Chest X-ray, PA view. Patient: 30 years old, sex F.
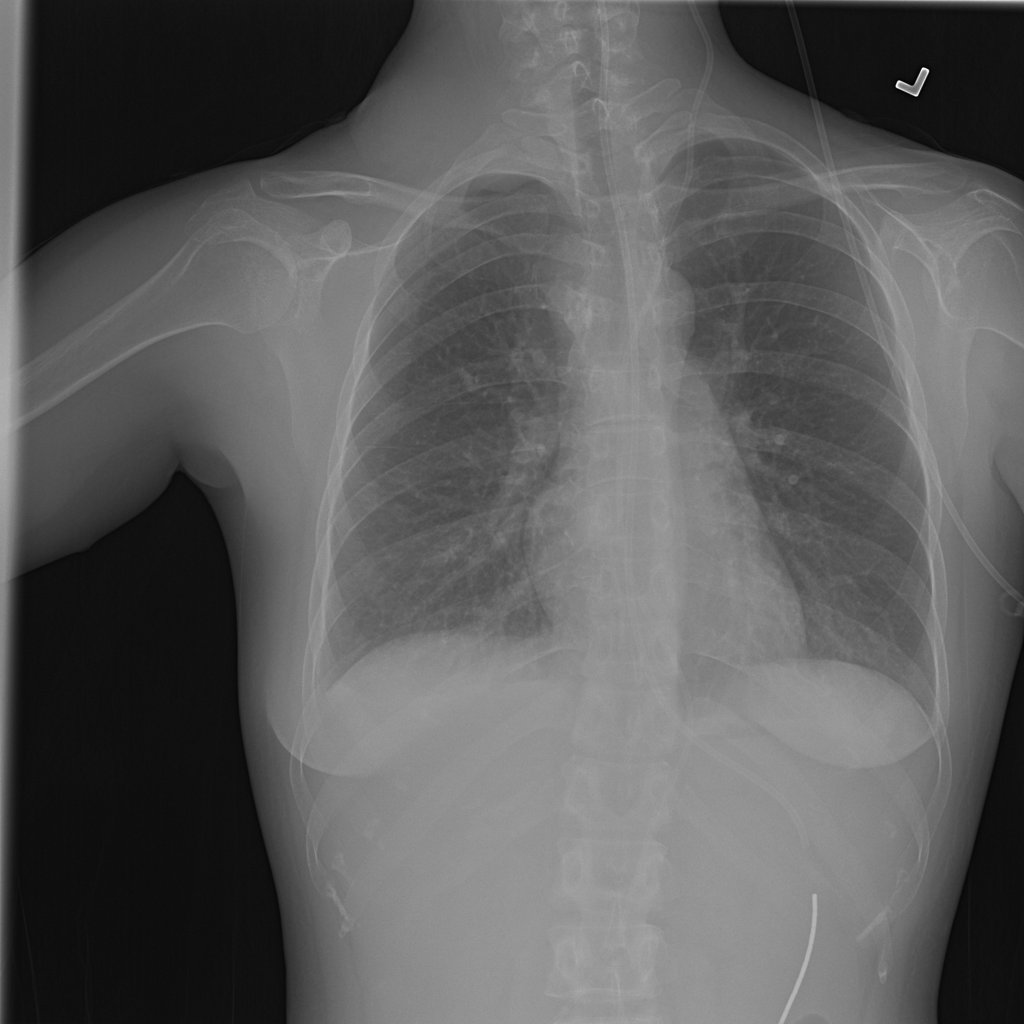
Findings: No Finding